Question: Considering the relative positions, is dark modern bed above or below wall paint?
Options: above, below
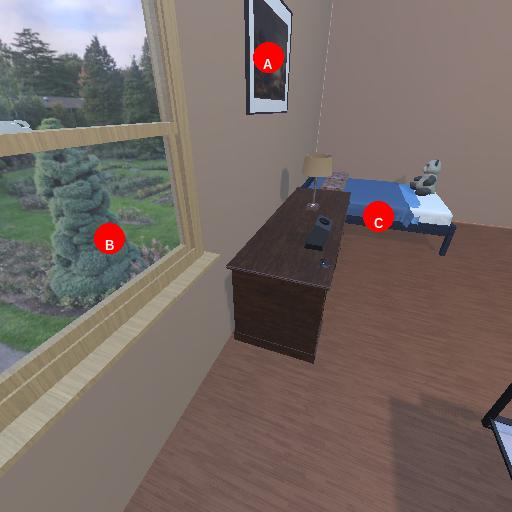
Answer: above